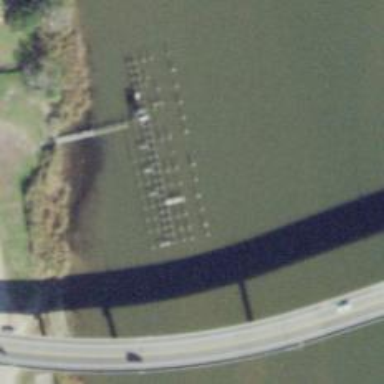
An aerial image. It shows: Commercial mooring pier.